Question: I have just integrated MVC into my Asp.Net project.
Its working, but my Razor code is missing formatted as code (e.g. yellow background for the @ character.
Additionally there is no intellisense:

Here are my MVC related references from web.config
'''
<add assembly="System.Web.Helpers, Version=1.0.0.0, Culture=neutral, PublicKeyToken=31BF3856AD364E35"/>
<add assembly="System.Web.Routing, Version=4.0.0.0, Culture=neutral, PublicKeyToken=31BF3856AD364E35"/>
<add assembly="System.Web.WebPages, Version=2.0.0.0, Culture=neutral, PublicKeyToken=31BF3856AD364E35"/>
<add assembly="System.Web.Mvc, Version=4.0.0.0, Culture=neutral, PublicKeyToken=31BF3856AD364E35"/>
<add assembly="System.Web.Razor, Version=2.0.0.0, Culture=neutral, PublicKeyToken=31BF3856AD364E35"/>
<add assembly="System.Web.WebPages.Razor, Version=2.0.0.0, Culture=neutral, PublicKeyToken=31BF3856AD364E35"/>
<add assembly="Microsoft.Web.Infrastructure, Version=1.0.0.0, Culture=neutral, PublicKeyToken=31BF3856AD364E35"/>
'''
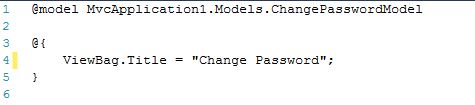
Answer: I'm not sure what fixed this:
I uninstalled all versions of MVC framework, re-installed MVC 4, and upgraded ReSharper to v 6
However, I am still not getting syntax highlighting ( the @ character is not yellow)